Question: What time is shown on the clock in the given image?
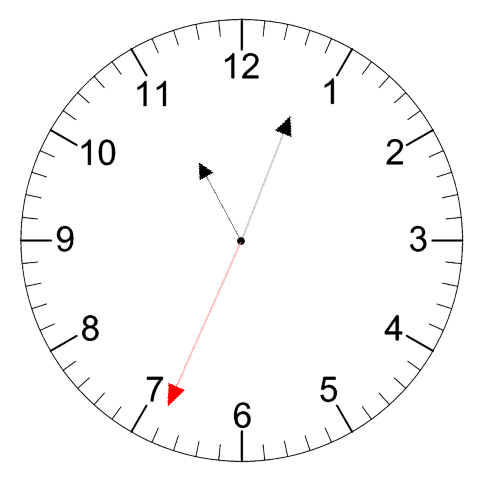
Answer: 11:03:34